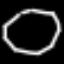
Label: octagon